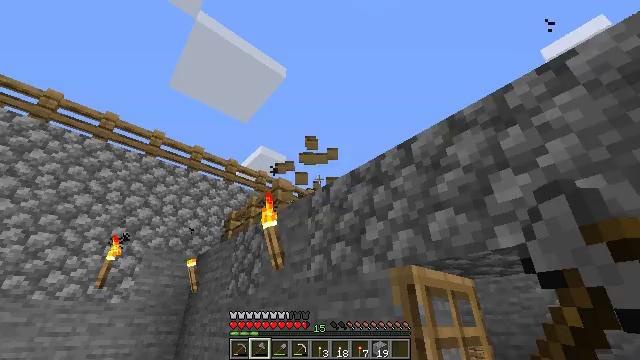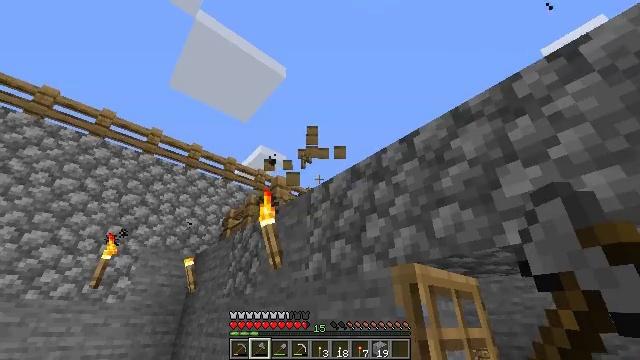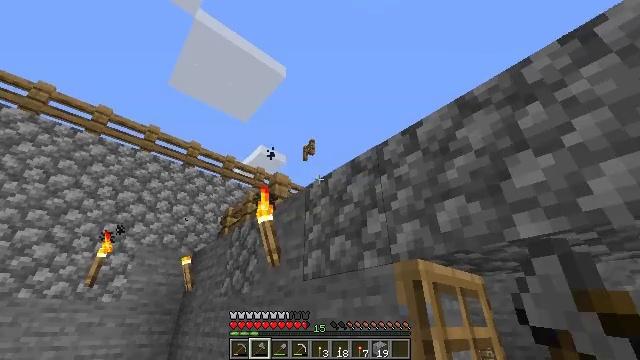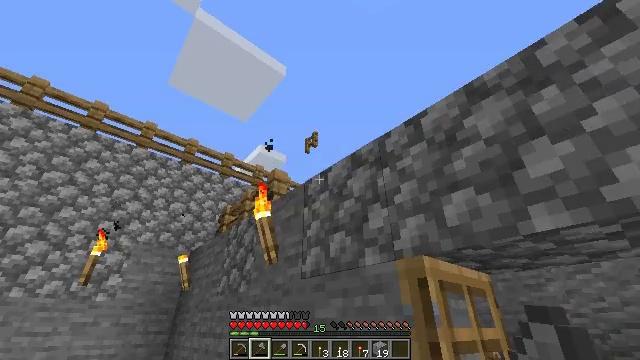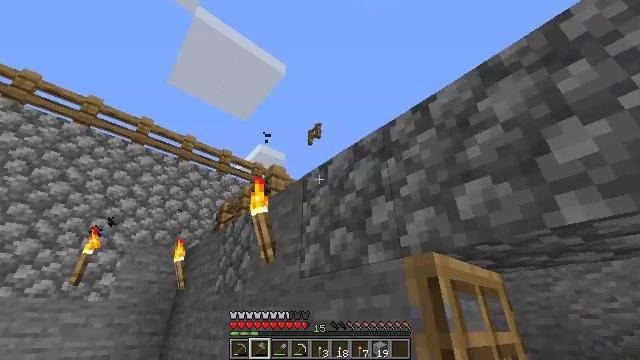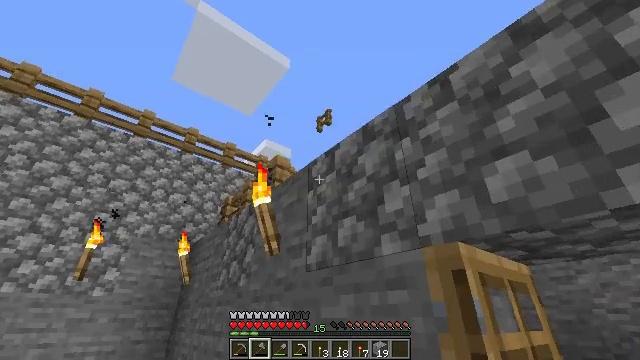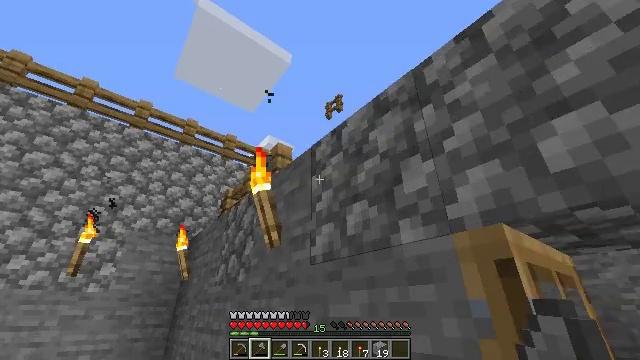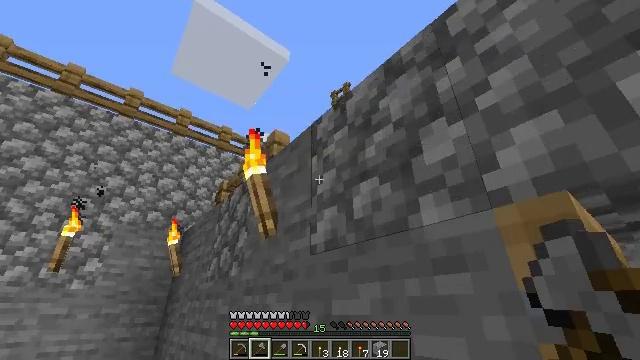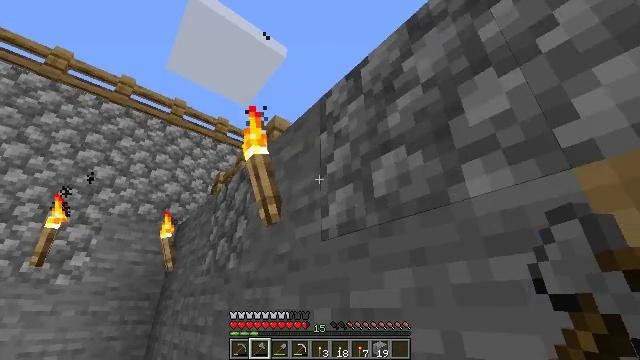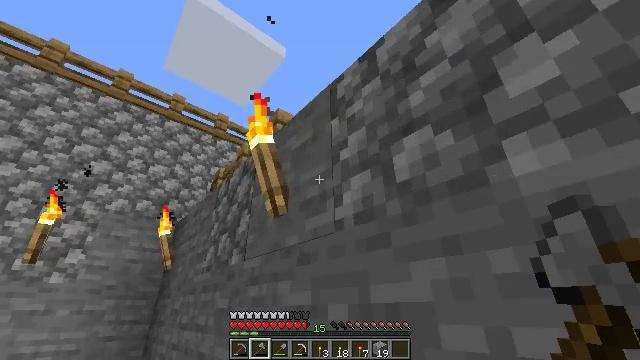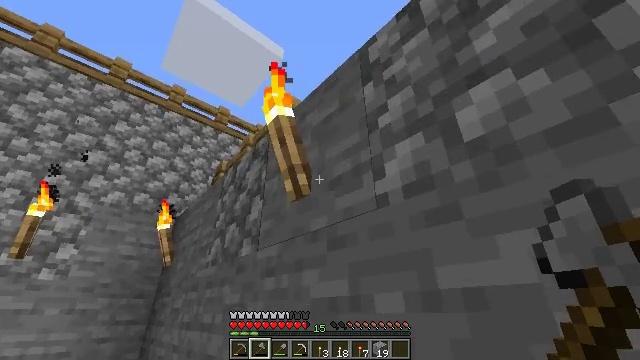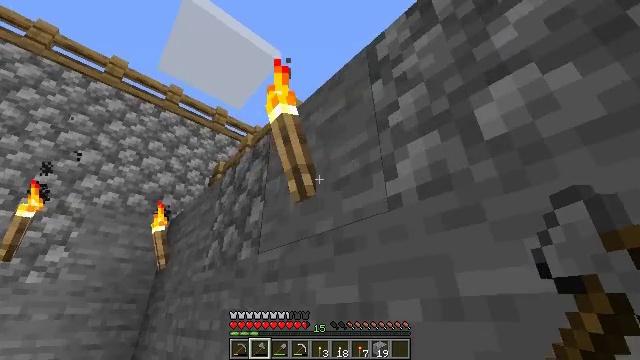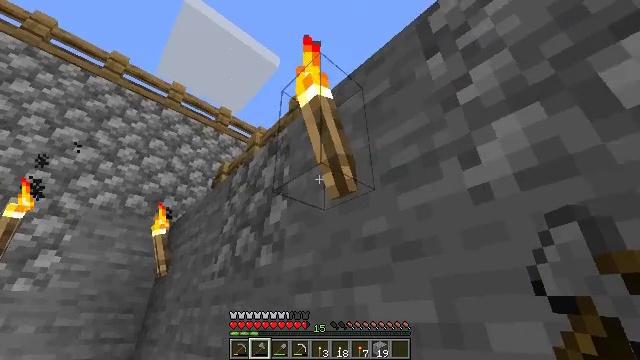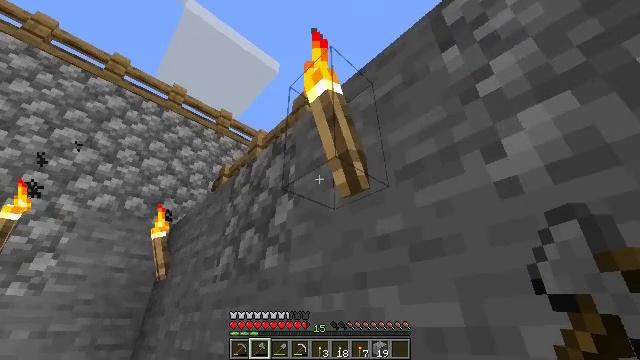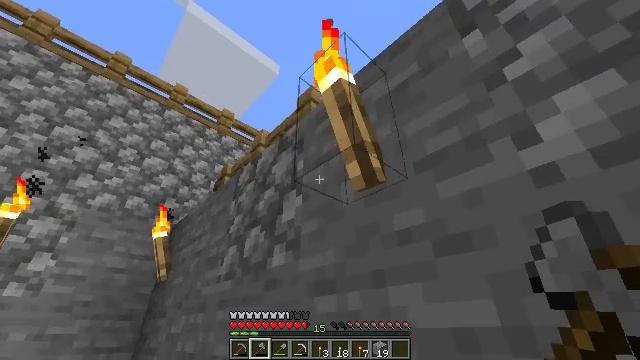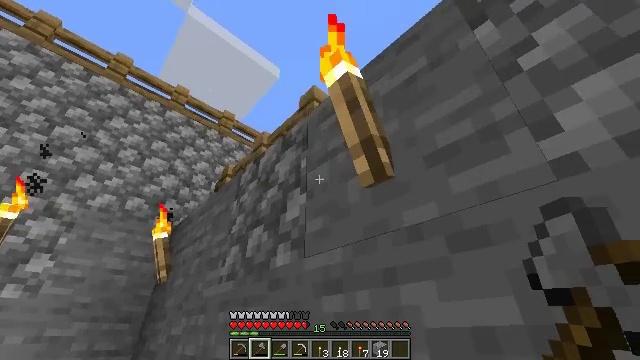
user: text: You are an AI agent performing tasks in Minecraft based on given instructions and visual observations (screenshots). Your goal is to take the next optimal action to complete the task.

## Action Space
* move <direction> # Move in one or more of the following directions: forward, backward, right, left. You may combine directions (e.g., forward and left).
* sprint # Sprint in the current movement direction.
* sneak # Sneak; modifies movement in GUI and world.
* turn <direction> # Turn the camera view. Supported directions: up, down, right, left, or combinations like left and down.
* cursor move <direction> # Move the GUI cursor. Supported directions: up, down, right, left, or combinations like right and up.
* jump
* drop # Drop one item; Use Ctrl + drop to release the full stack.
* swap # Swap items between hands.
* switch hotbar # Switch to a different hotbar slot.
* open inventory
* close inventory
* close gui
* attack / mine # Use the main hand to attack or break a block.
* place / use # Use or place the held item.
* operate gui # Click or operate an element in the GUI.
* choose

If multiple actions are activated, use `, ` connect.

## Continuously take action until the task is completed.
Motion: motion action
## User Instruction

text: Mine the oak door to pick it up.
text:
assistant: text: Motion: move forward, attack / mine
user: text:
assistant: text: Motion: move forward, attack / mine
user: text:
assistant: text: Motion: move forward
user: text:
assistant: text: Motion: move forward
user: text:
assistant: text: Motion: move forward, turn left and down
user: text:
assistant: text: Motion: move forward
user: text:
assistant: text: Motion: move forward
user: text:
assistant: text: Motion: move forward and move left
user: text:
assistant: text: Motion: move forward and move left
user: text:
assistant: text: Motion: move forward and move left
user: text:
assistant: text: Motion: move forward and move left, turn right
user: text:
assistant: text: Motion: move forward and move left, turn up
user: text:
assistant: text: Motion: turn up
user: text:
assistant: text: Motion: no_op
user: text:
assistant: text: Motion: no_op
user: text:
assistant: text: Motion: turn up
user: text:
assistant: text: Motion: turn up
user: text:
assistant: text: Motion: turn up
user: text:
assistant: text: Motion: turn up
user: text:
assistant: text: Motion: turn up
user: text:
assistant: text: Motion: turn up
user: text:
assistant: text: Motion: no_op
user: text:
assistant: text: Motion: no_op
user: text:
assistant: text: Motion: turn right and down
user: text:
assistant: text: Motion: turn right and down
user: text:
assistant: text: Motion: turn right and down
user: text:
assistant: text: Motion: turn right and down
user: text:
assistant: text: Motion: turn right and down
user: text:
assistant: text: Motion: move back, turn right
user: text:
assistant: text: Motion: move back